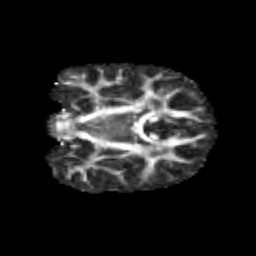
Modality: FA
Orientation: coronal
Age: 10
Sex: female
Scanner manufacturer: siemens
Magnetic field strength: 3 T
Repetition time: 3.8 s
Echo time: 0.07 s